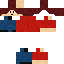
A male human skin with medium skin, wearing brown long hair dressed in a red tshirt and red pants, featuring a closed mouth.